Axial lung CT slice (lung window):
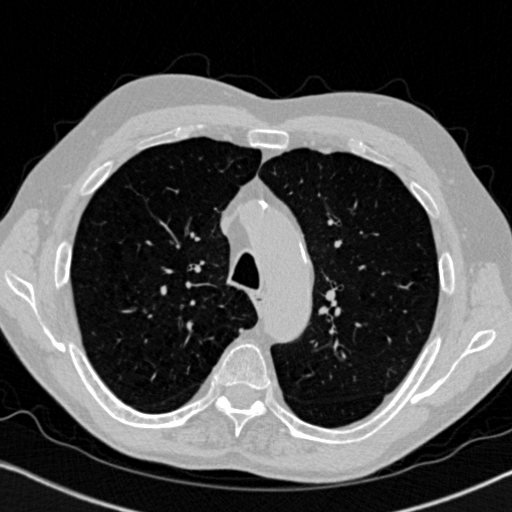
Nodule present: no